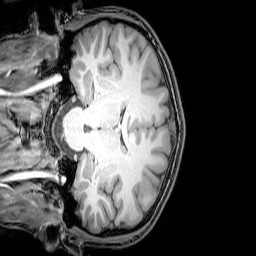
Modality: T1w
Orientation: coronal
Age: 21
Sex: male
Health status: healthy
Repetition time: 0.081 s
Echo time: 0.037 s